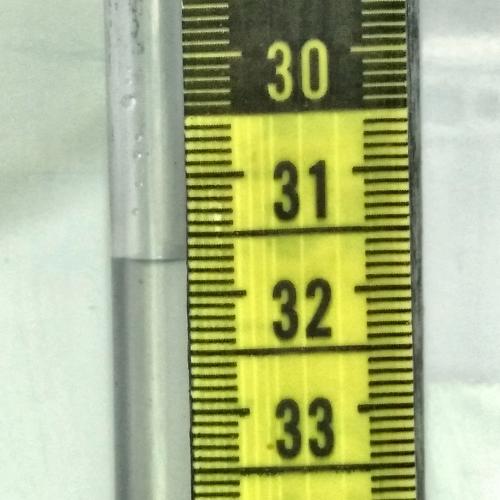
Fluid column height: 31.7 cm